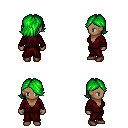
a pixel art fantasy rpg character, female body template, human, dark skin, red robe, magenta pants, green swoop hairstyle, brown shoes, four views (front, back, left, right), 2x2 character sprite sheet, small pixel art, hard edges, no anti-aliasing